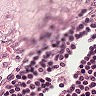
Metastatic tissue present: no